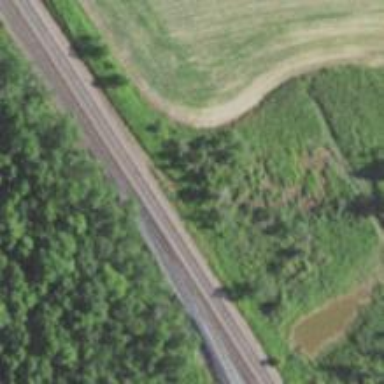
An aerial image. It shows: Railway track.